Field crop: tomato
Growth stage: 1
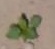
Species: solanum